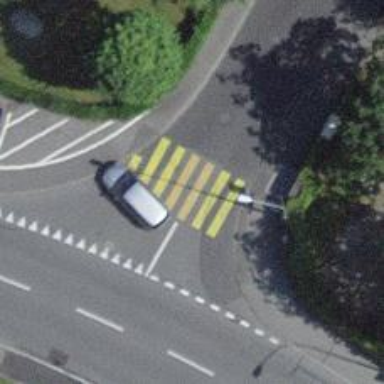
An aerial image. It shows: Uncontrolled crossing on the road.